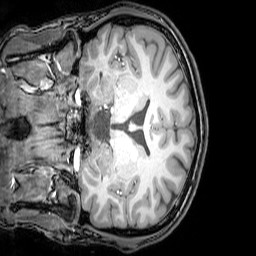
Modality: T1w
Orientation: coronal
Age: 20
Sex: male
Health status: healthy
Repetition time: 0.081 s
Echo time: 0.037 s